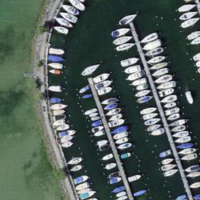
EUNIS habitat code: 14
Species observed at this site:
Podiceps nigricollis
Ichthyaetus melanocephalus
Stercorarius parasiticus